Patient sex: M
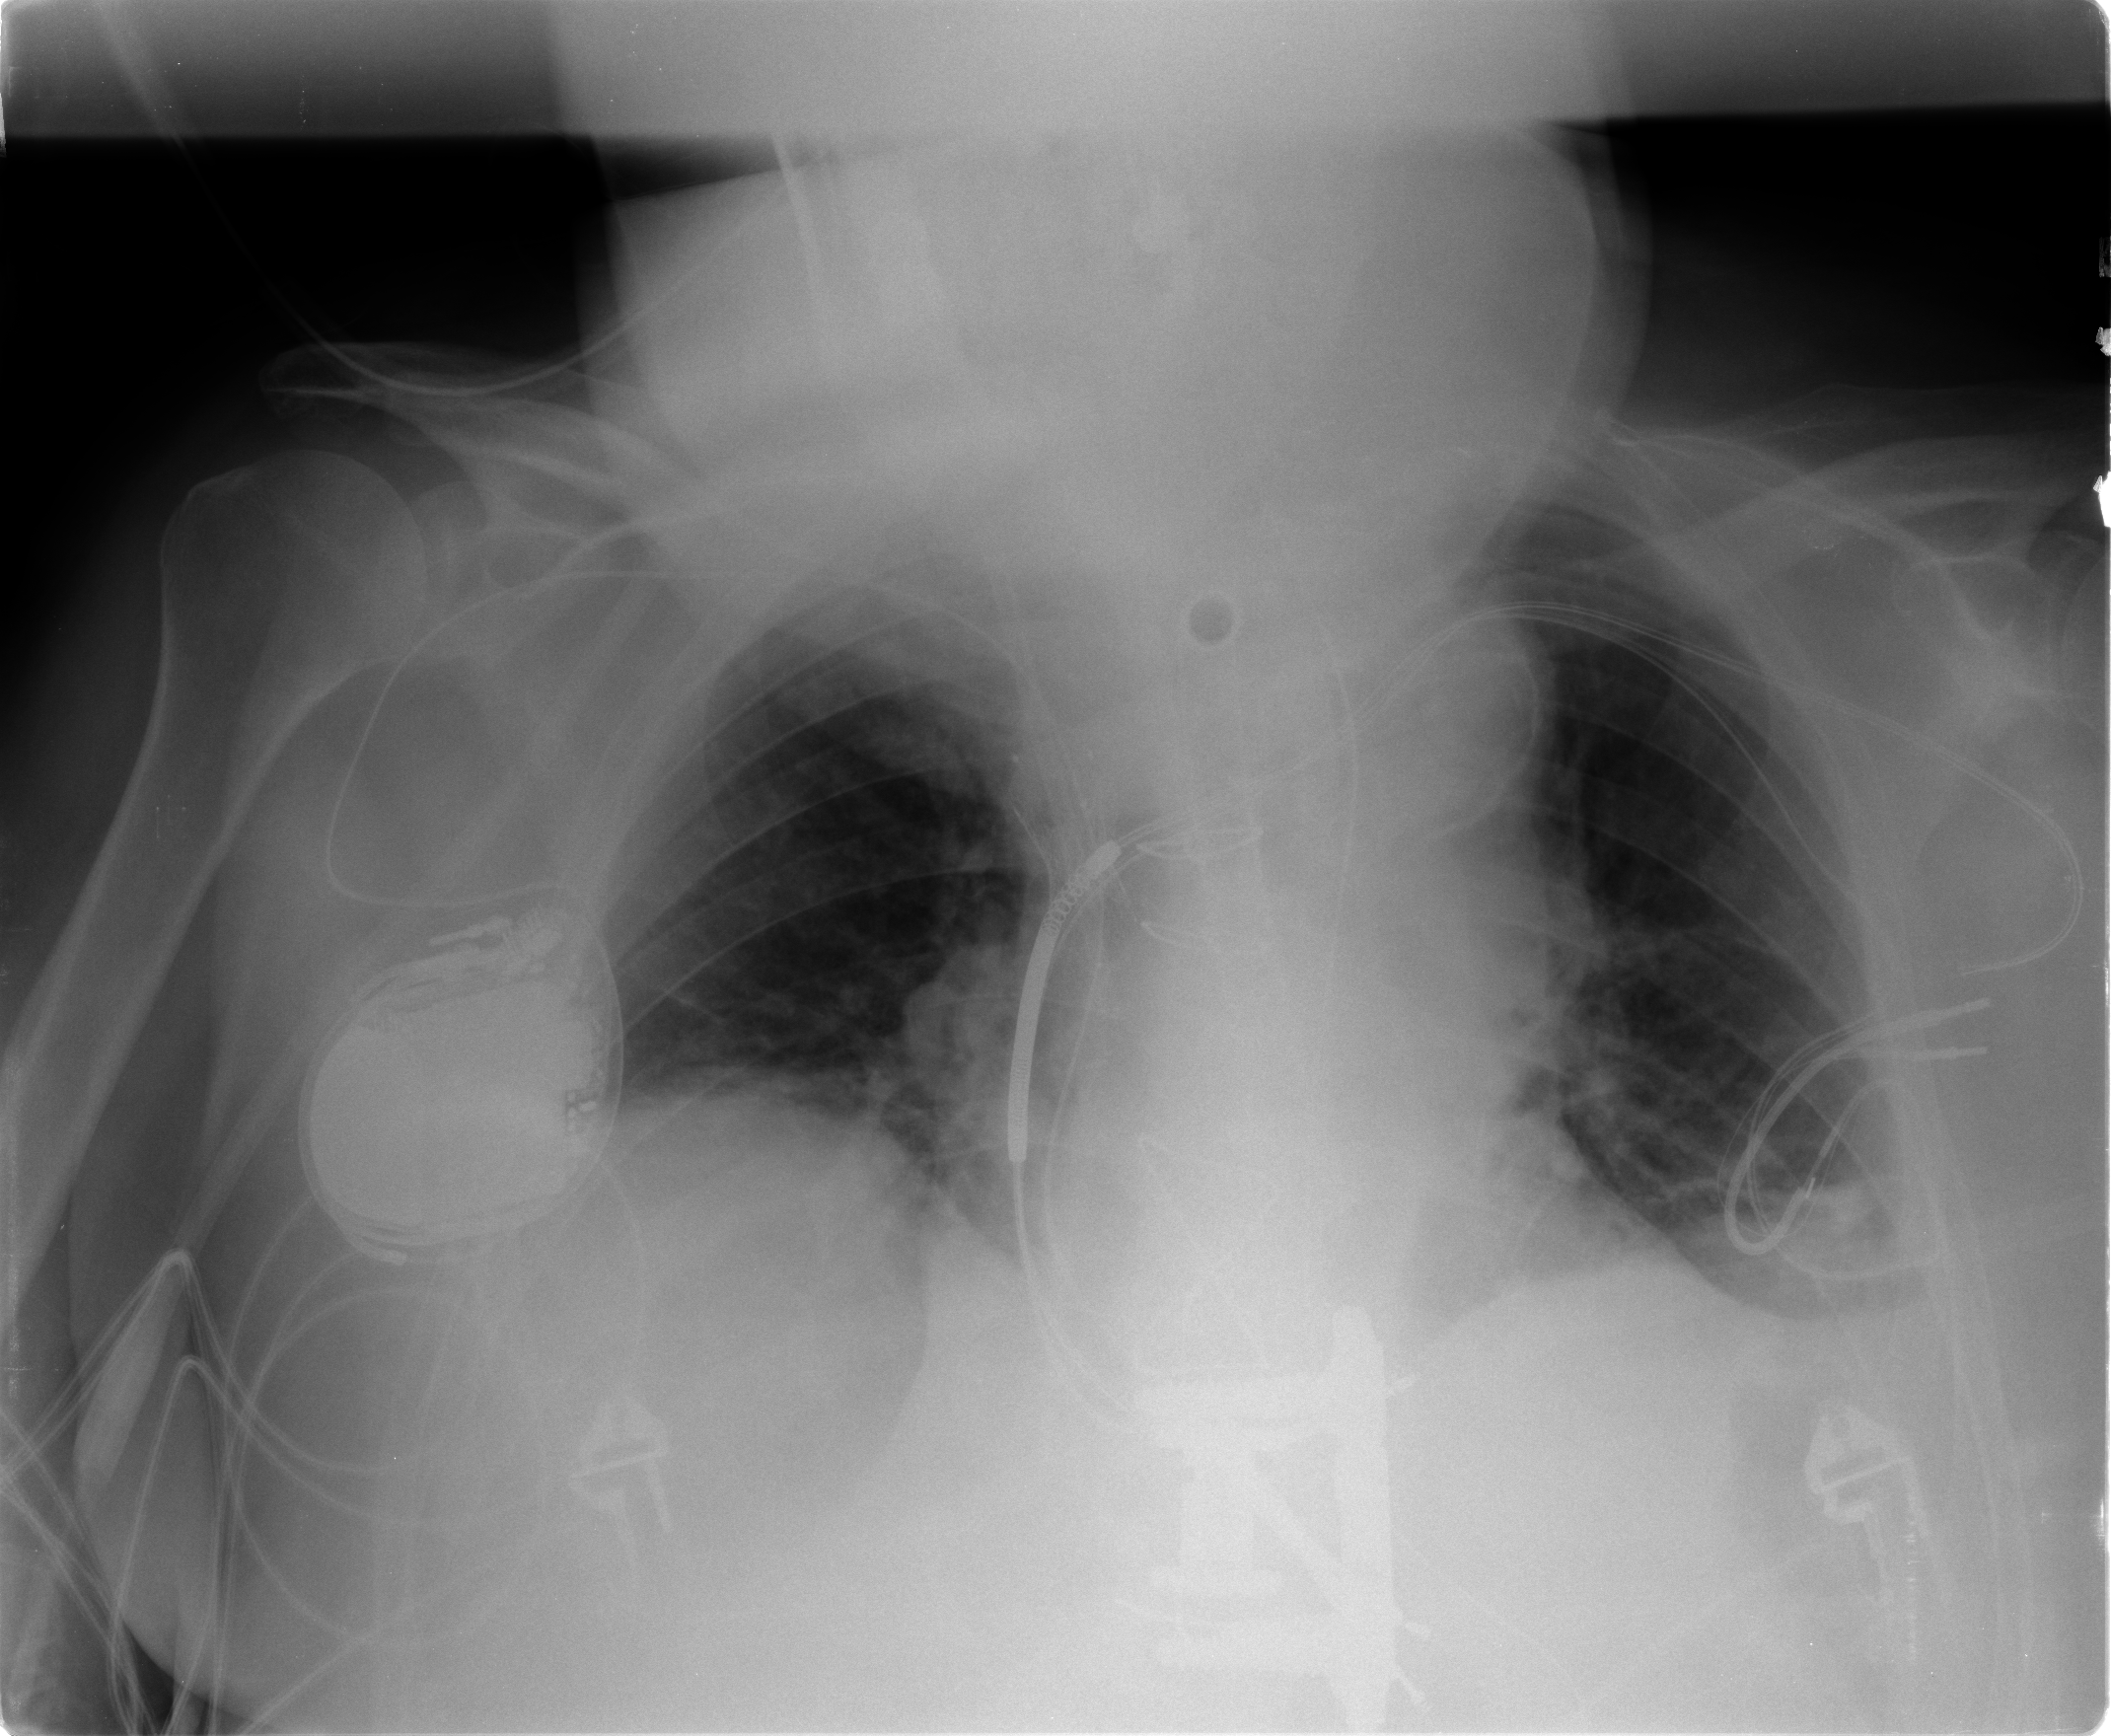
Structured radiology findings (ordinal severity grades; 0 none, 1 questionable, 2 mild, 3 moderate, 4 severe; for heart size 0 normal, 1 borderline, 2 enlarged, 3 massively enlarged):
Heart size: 1
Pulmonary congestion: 1
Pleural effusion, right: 1
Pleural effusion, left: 2
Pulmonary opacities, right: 0
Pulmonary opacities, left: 0
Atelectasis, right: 2
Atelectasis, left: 2